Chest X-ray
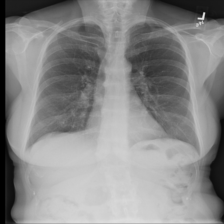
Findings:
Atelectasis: negative
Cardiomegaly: negative
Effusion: negative
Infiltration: positive
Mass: negative
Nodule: negative
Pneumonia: negative
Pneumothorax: negative
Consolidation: negative
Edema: negative
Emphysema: negative
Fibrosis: negative
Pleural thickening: negative
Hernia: negative